Question: I have a surface plot, and I need this specific point of view that I have chosen. See the image below:

Now, as you can see, the very bottom part of my axis legend is missing, because matplotlib is cutting it off. Is there any way to programmatically zoom out of the plot so everything fits in the window?
This is my original code:
'''
values_all = zip(*values_all)
x = range(len(values_all[0]))
y = range(len(values_all))
figure = plt.figure(1, figsize=(10, 7))
ax = Axes3D(figure, azim=-124, elev=40, zlim=(0, 0.4))
x, y = np.meshgrid(x, y)
surface = ax.plot_surface(x, y, values_all, linewidth=0, rstride=1, cstride=1, cmap=cm.jet)
plt.colorbar(surface, shrink=0.4, aspect=10)
plt.show()
'''
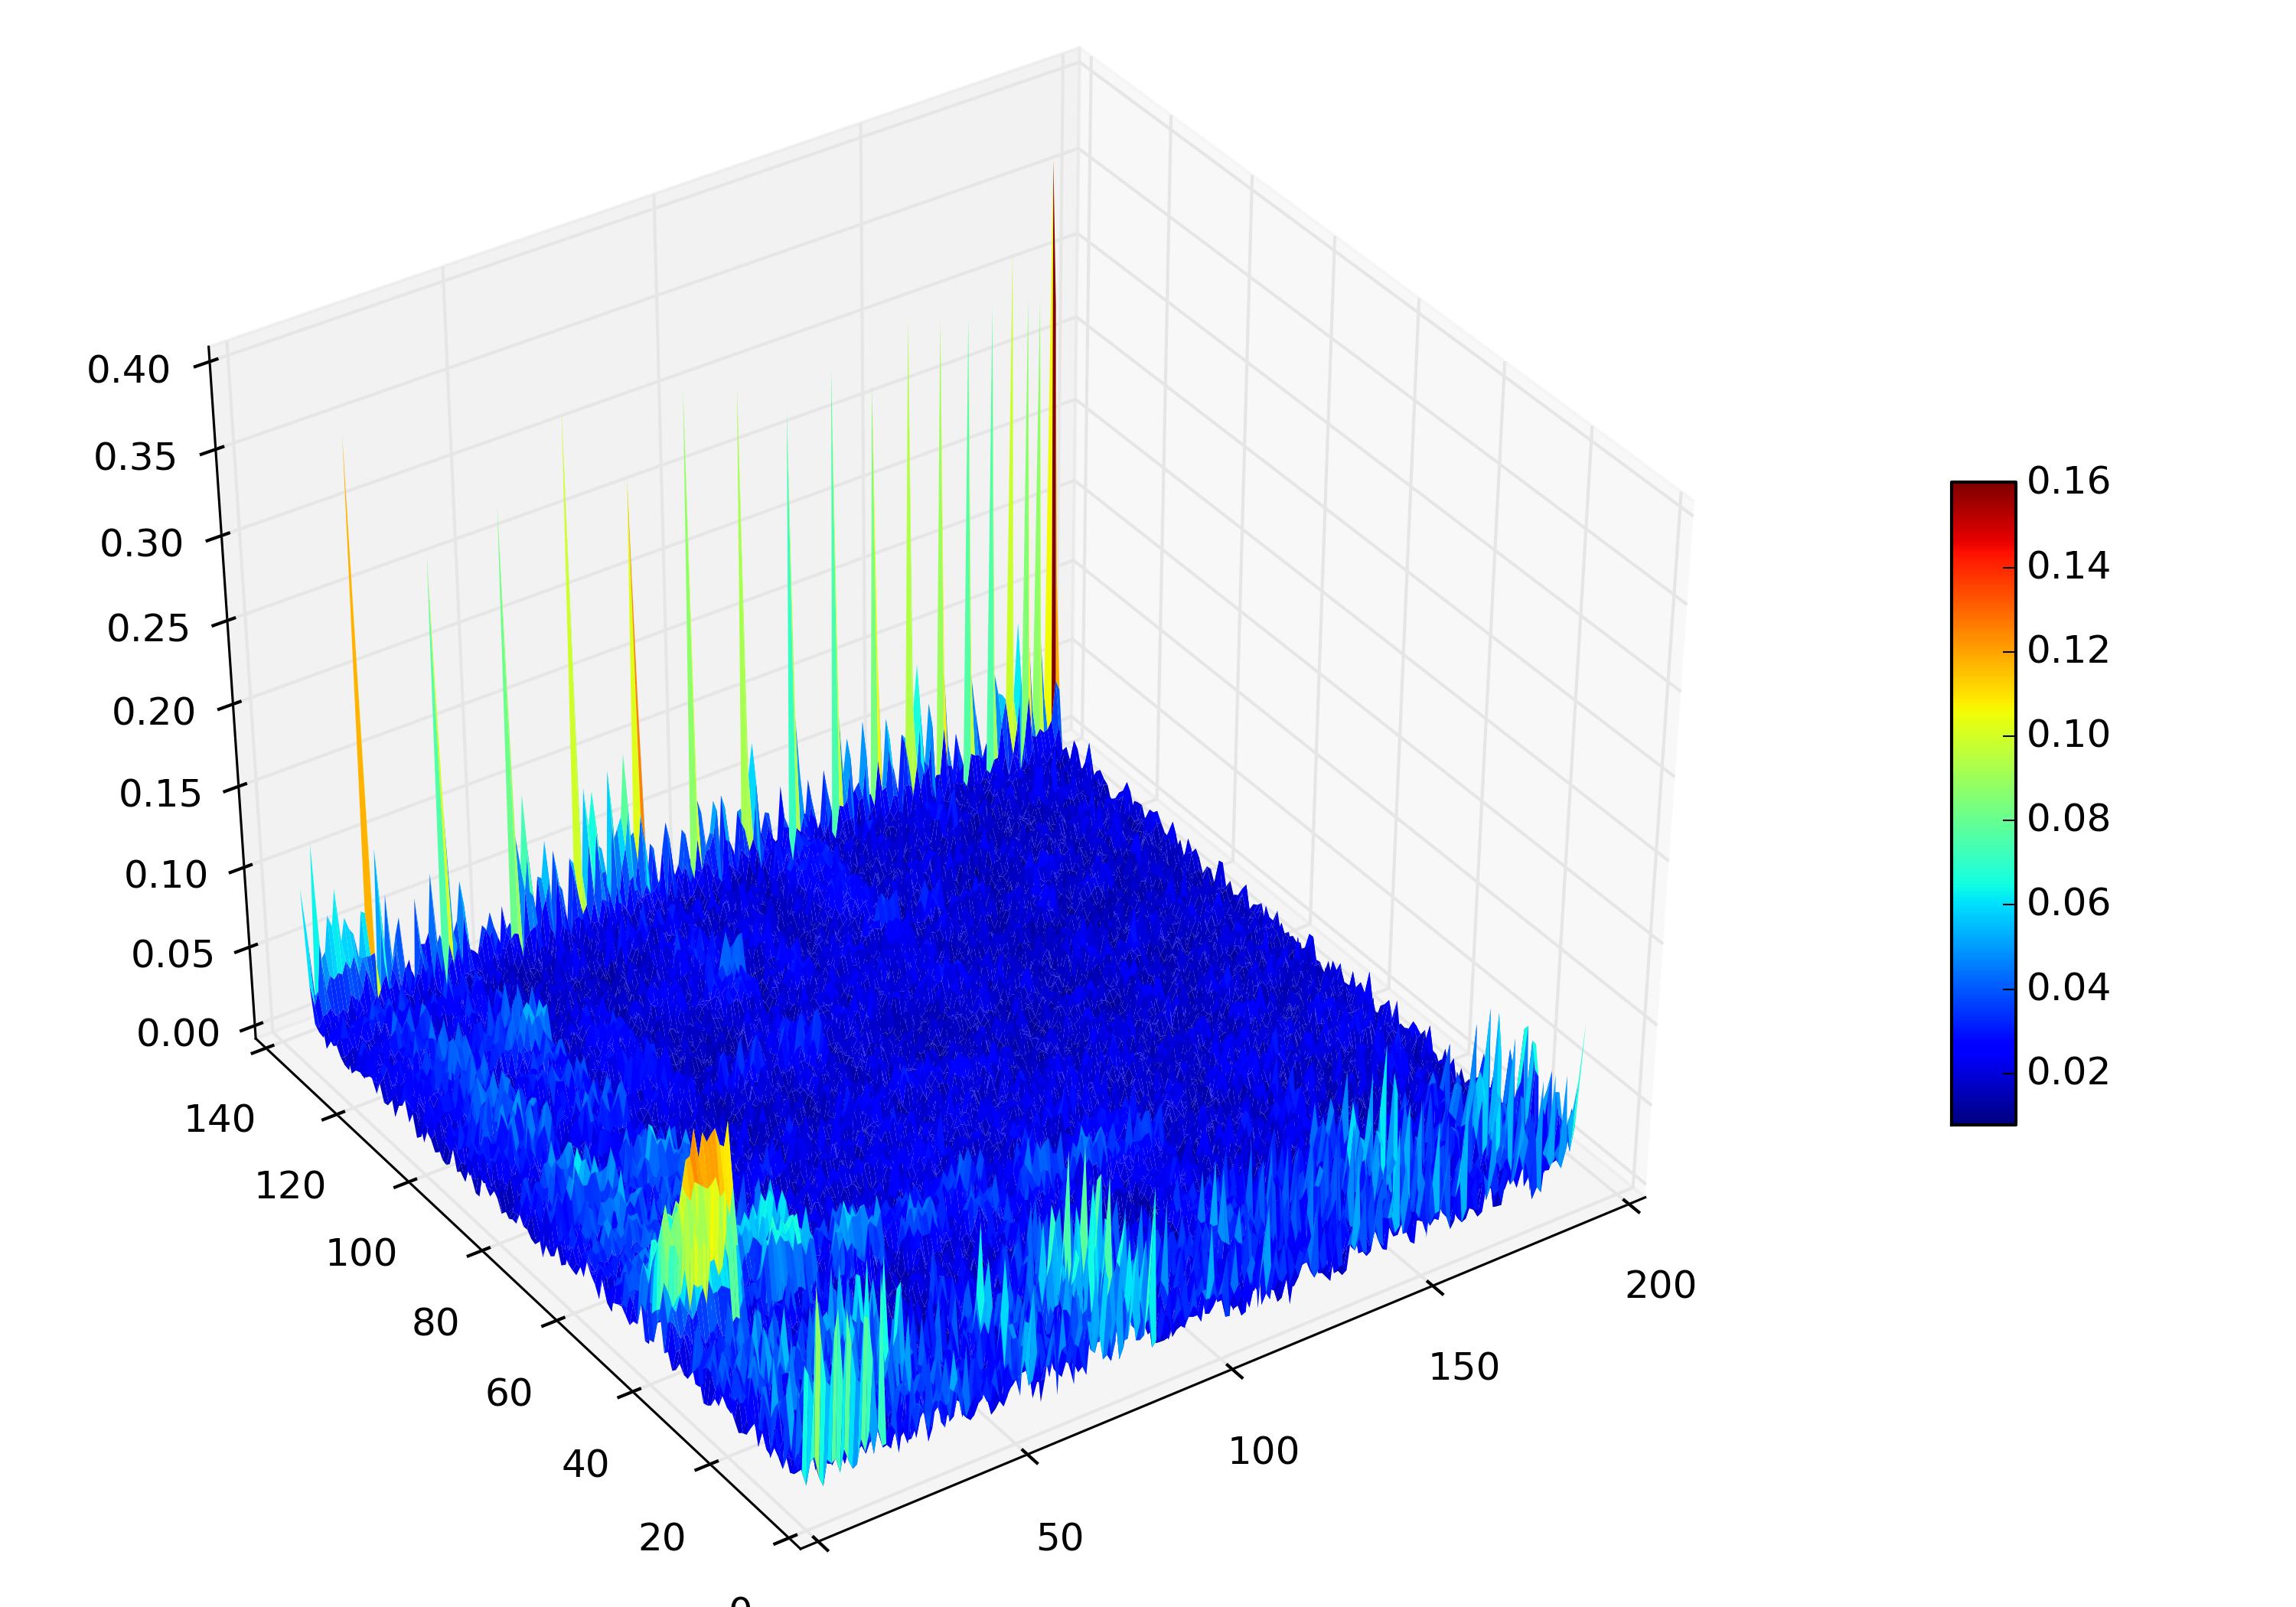
Answer: Call
'''
plt.tight_layout()
'''
before
'''
plt.show()
'''